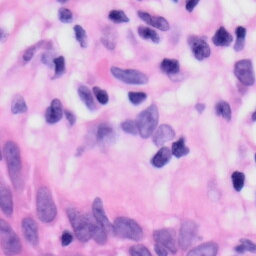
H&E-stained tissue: Skin